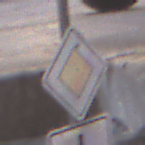
Verkehrszeichen: Vorfahrtsstrasse
Zusatzzeichen unten: VerlaufVorfahrtsstrasse3
Umgebung: Outdoor, Urban
Tageszeit: MorningAfternoon
Wetter: Clear
Licht: Natural
Jahreszeit: NotSpecified
Kontrast: LowContrast